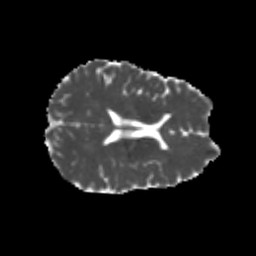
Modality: MD
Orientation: axial
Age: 21
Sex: male
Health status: healthy
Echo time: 0.074 s